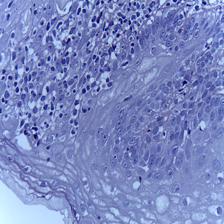
Diagnosis: OSCC